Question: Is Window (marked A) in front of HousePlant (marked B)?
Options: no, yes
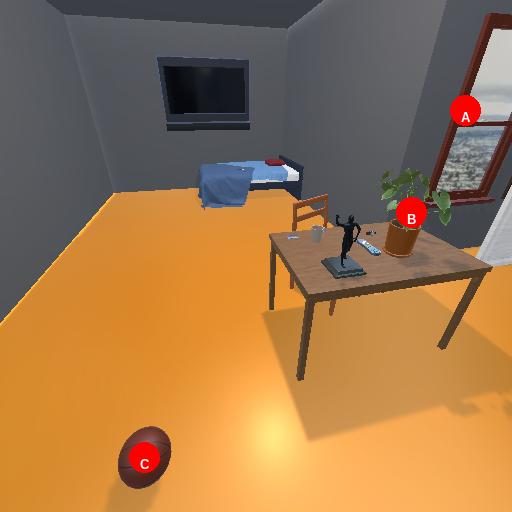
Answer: no